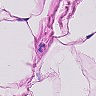
Metastatic tissue present: no